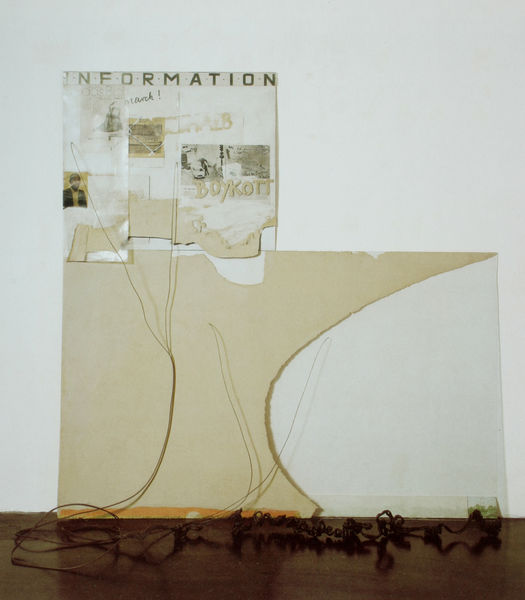
Titel: Horopter oder der Raum zwischen Information und Assoziation
Künstler: Gerhard Hoehme
Standort: Düsseldorf
Institution: Gerhard und Magarete Hoehme-Stiftung
Schlagwörter: dunkel, schatten, braun, glas, licht, schwarz, weiss, wand, band, boden, schnüre, verbindung, skulptur, schrift, papier, bogen, fläche, modern, formen, rundbogen, tafel, faden, plastik, assemblage, collage, foto, dada, kabel, schnitt, text, museum, fäden, gegenstand, objekt, draht, zerbrochen, installation, beuys, drähte, leitungen, information, strippen, pappe, vernetzung, strang, rafel, stränge, basisdenken, boykott, hinaufwachsen, informationsnetz, plexiglas, umgebungsformen, verbindug, verkabelung, wandzeitung